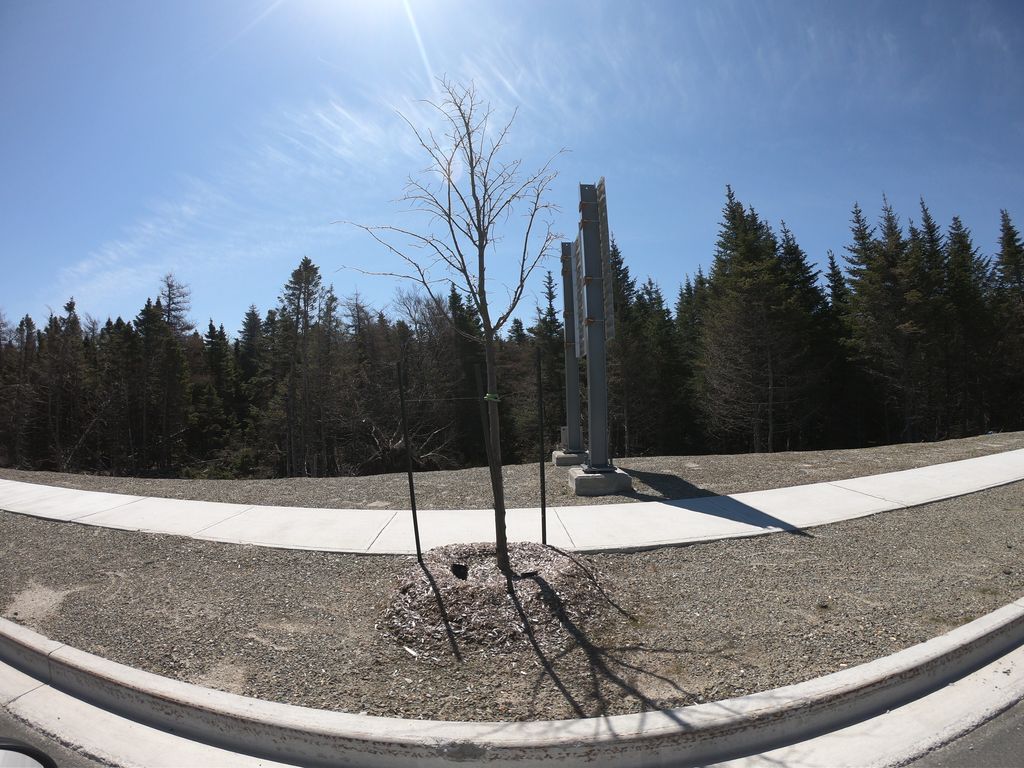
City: st_johns